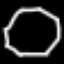
Label: octagon